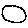
Label: circle